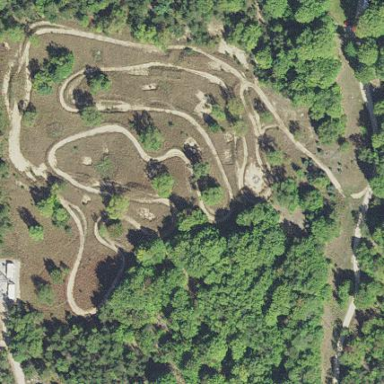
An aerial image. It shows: Motocross raceway.